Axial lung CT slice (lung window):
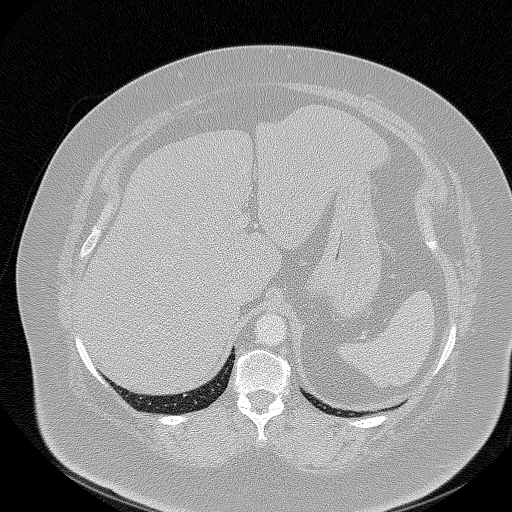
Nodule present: no